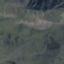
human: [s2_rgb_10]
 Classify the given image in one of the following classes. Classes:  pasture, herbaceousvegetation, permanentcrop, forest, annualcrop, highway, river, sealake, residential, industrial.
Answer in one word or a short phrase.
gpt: HerbaceousVegetation